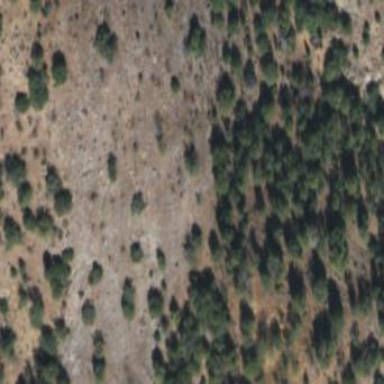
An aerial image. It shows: Woodland with evergreen needle-leaved trees.